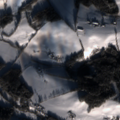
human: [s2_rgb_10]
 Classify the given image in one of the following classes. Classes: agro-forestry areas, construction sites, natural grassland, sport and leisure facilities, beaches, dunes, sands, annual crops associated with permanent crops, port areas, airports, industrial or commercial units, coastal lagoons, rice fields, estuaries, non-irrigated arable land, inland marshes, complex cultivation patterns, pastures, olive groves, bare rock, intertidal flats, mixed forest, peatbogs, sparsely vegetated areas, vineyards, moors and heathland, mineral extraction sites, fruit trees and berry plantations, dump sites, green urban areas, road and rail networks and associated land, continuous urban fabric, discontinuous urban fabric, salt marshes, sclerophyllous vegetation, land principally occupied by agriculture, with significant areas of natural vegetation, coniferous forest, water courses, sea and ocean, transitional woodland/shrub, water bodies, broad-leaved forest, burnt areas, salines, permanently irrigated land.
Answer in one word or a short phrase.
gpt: pastures, coniferous forest, mixed forest